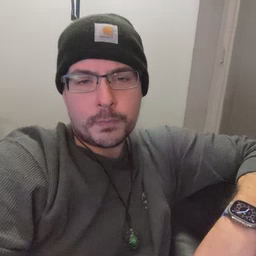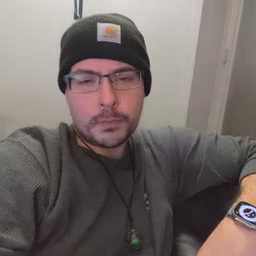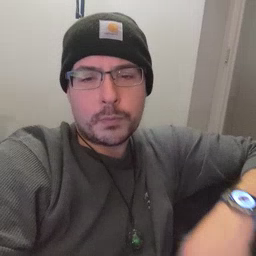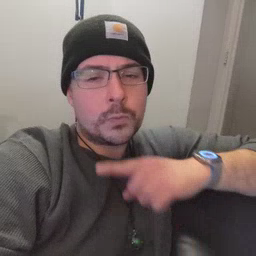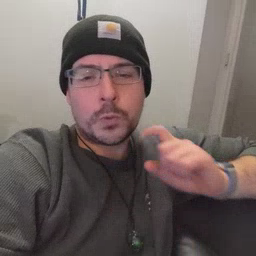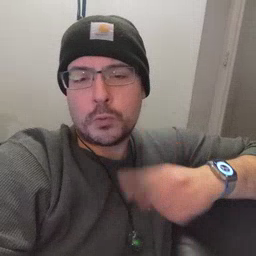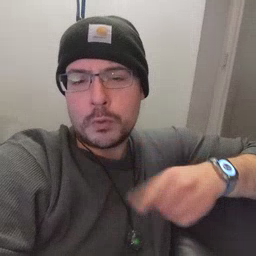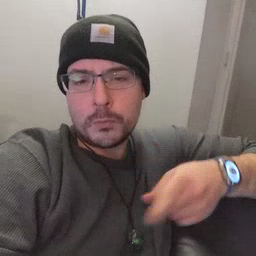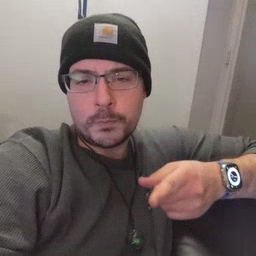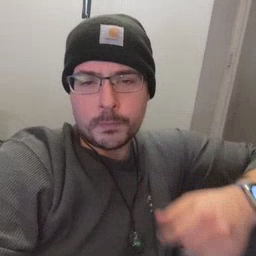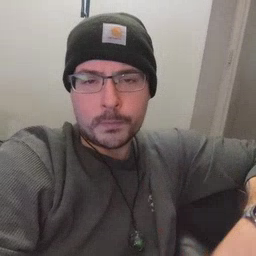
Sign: dryer